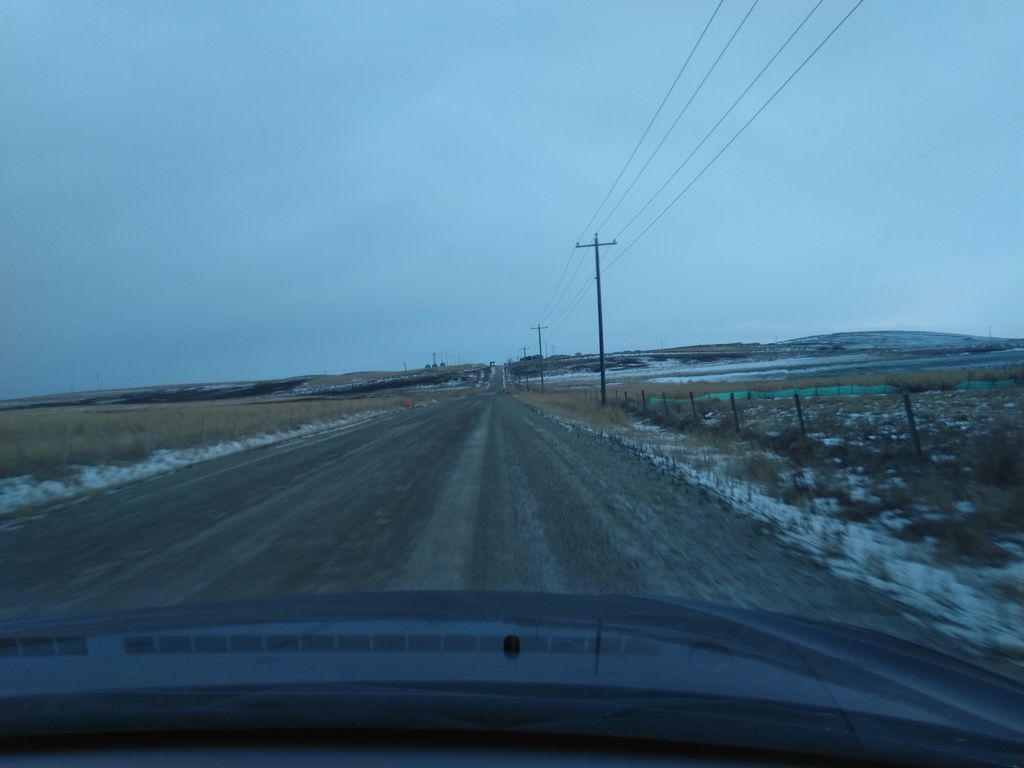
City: calgary